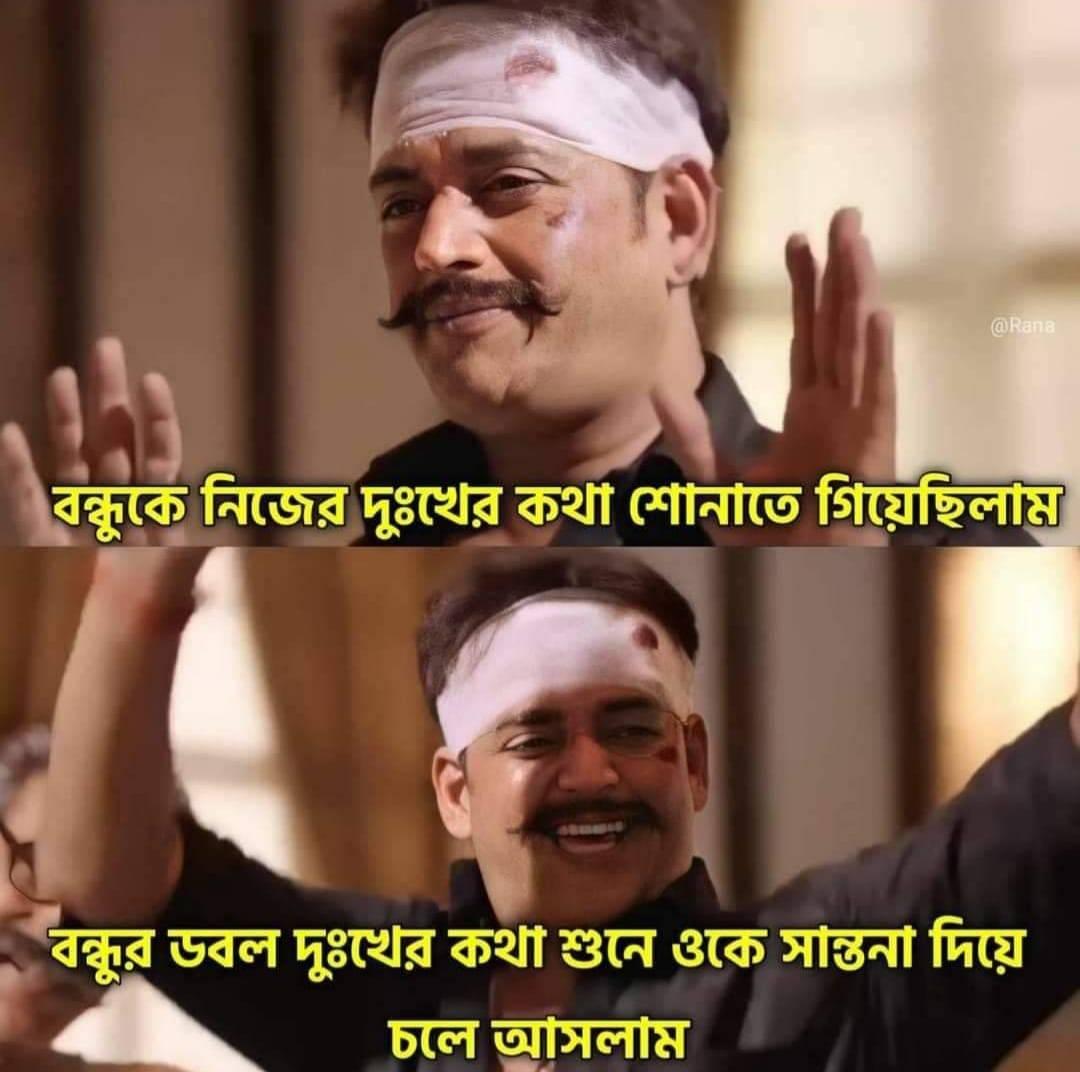
Caption: বন্ধুকে নিজের দুঃখের কথা শোনাতে গিয়েছিলাম    বন্ধুর ডবল দুঃখের কথা শুনে ওকে সান্তনা দিয়ে চলে আসলাম
Label: non-hate